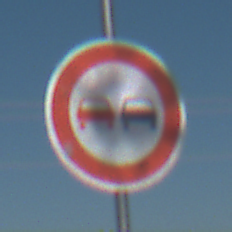
Verkehrszeichen: Ueberholverbot
Umgebung: Outdoor, Special
Tageszeit: MorningAfternoon
Wetter: Clear
Licht: Natural
Jahreszeit: NotSpecified
Kontrast: HighContrast